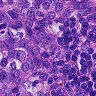
Metastatic tissue present: yes